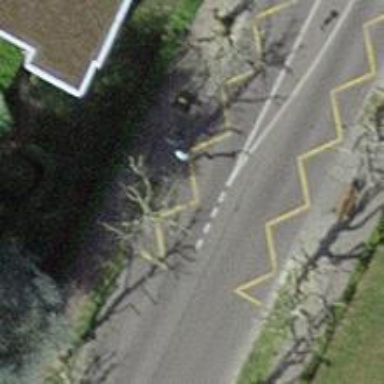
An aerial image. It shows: Bus stop with designated stop position for public transport.